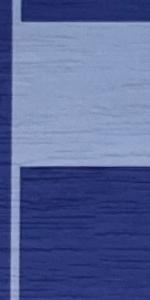
Label: Empty